Question: I'm trying to understand how 'case when exists' expression works, there is two tables one is 'trOrderHeader' which stores main info about any order. Other is 'trOrderLine' which stores details about an order and there is a column 'IsClosed' which indicates Order is somehow closed (canceled or completed).
So my query is below which I am trying to get OrderLineID with IsClosed column (I can do it by joins it is easy but I am trying 'case when exists' expression) but all IsClosed column returns 1;
'''
SELECT
OrderLineId,
IsClosed =
CASE
WHEN EXISTS (select * from trOrderHeader where IsClosed=1)
THEN 1
WHEN EXISTS (select * from trOrderHeader where IsClosed=0)
THEN 0
END
FROM
trOrderLine
GROUP BY OrderLineId
'''

Isn't this supposed to give me if an Order is Closed write 1, if an Order is not Closed write 0?
Did I misunderstand 'case when exists' expression?
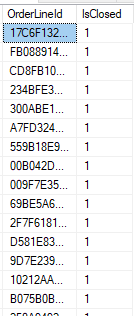
Answer: You would need to the subqueries. Assuming that column 'OrderId' can be used to relate the tables, then:
'''
SELECT
OrderLineId,
IsClosed =
CASE
WHEN EXISTS (select 1 from trOrderHeader h where h.IsClosed = 1 AND h.OrderId = l.OrderId)
THEN 1
WHEN EXISTS (select 1 from trOrderHeader h where IsClosed = 0 AND h.OrderId = l.OrderId)
THEN 0
END
FROM trOrderLine l
GROUP BY OrderLineId
'''
However, the logic of the query could probably be simplified by using a 'JOIN' and an aggregate function to compute the status. Something like this could be what you need:
'''
SELECT l.OrderLineId, MAX(h.isClosed) IsClosed
FROM trOrderLine l
INNER JOIN trOrderHeader h ON h.OrderId = l.OrderId
GROUP BY l.OrderLineId
'''